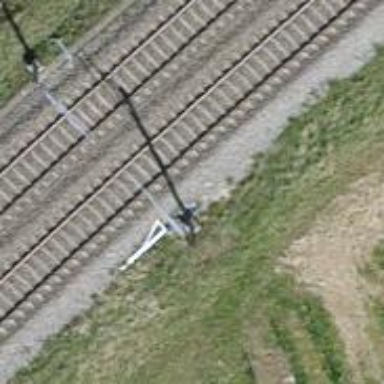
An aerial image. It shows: Single railway track with electrified contact line.